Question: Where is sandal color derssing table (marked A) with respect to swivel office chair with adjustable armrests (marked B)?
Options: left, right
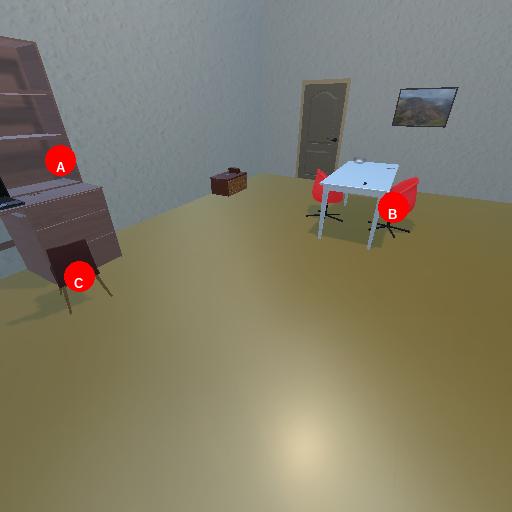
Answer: left